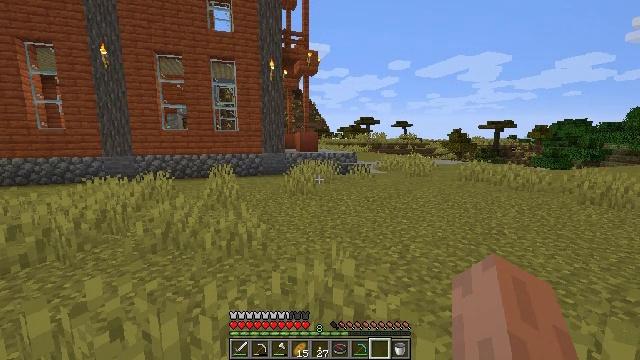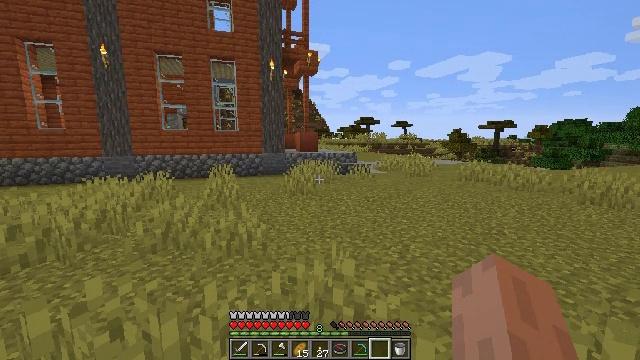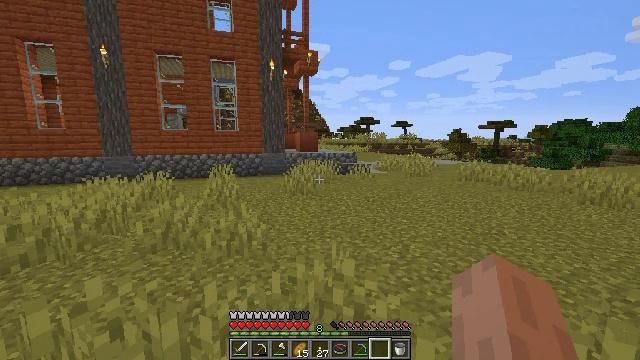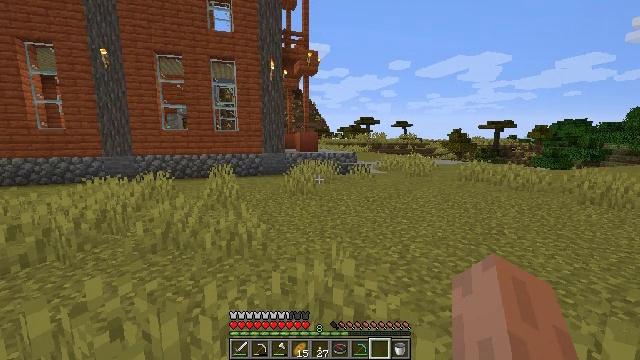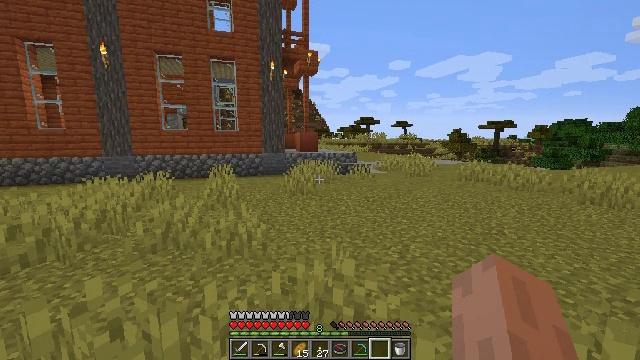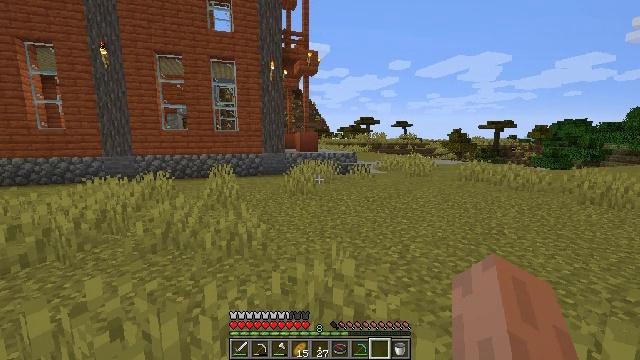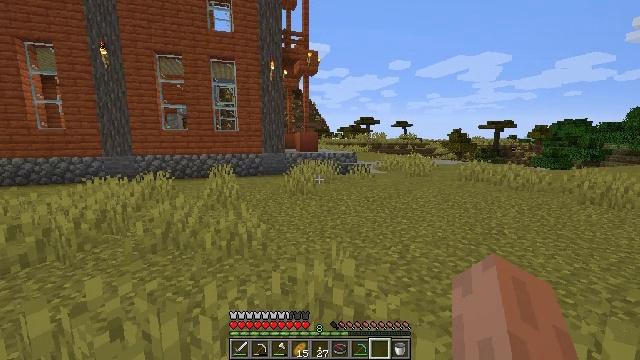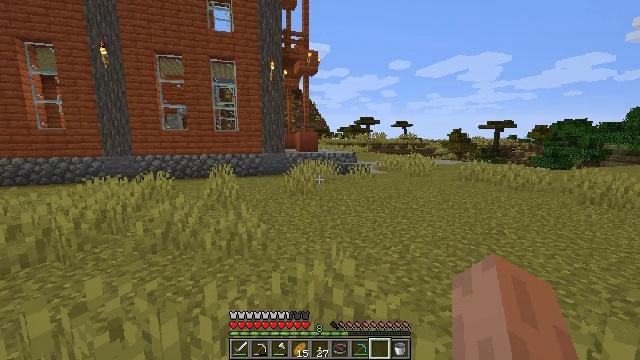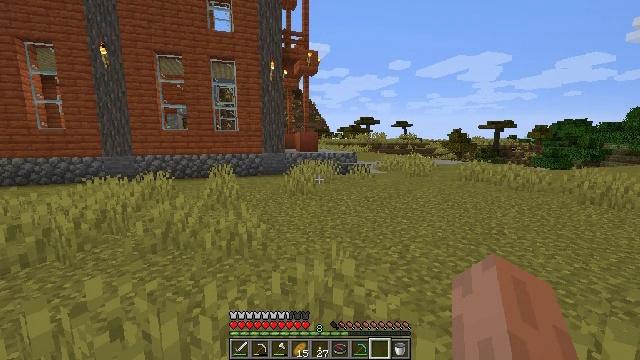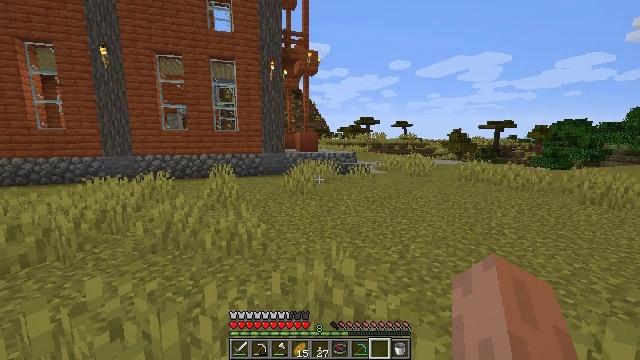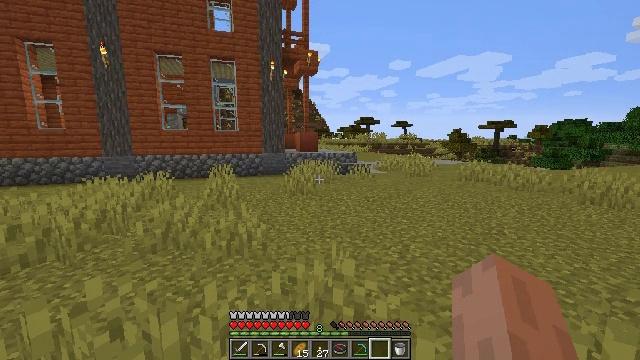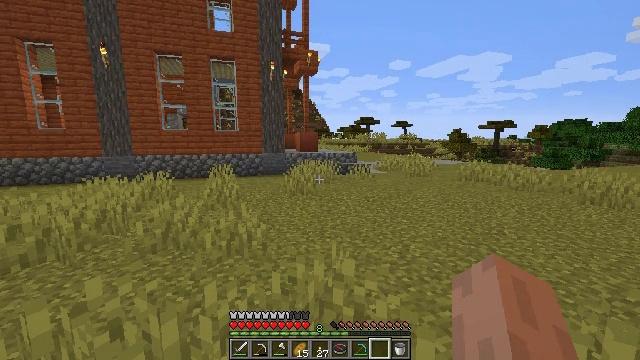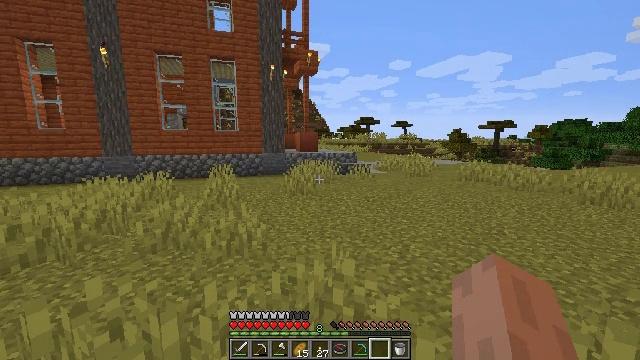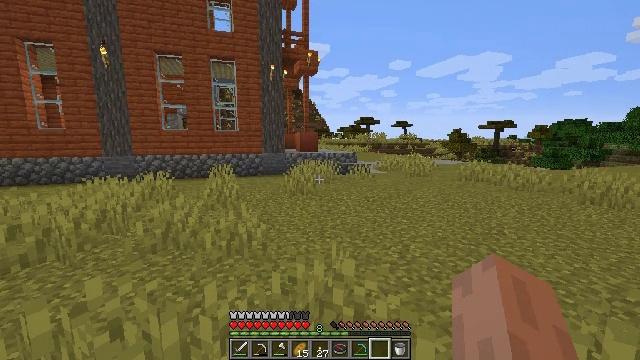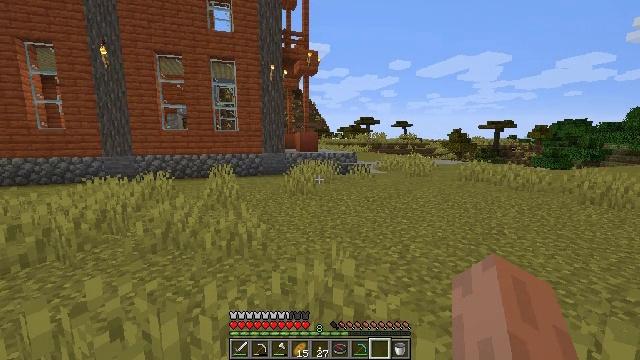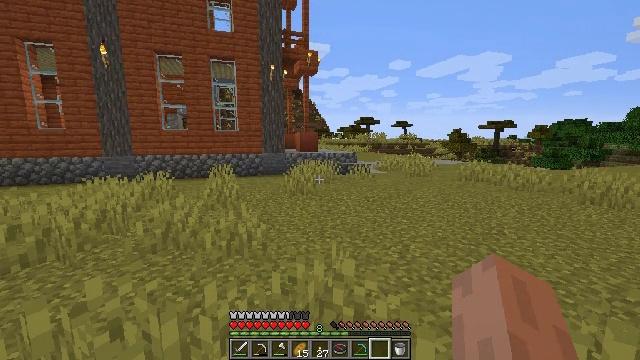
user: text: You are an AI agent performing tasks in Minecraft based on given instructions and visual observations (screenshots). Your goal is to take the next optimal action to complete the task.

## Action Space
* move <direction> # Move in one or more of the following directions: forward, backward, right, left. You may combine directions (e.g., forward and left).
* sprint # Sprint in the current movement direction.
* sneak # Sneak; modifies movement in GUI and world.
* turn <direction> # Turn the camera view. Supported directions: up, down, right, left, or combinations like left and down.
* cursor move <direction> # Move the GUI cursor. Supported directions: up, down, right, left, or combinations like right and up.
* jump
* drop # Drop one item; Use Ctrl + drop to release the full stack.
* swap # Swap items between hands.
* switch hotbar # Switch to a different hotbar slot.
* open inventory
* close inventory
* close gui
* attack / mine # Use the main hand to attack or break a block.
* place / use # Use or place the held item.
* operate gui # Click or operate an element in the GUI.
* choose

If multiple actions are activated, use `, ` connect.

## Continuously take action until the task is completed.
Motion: motion action
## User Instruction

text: Get ready to enchant items by crafting an enchanting table.
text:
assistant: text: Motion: no_op
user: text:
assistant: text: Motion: no_op
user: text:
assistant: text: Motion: no_op
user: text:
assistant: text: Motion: no_op
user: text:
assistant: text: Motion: no_op
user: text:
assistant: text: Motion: no_op
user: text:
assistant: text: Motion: no_op
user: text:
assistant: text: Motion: no_op
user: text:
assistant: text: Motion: no_op
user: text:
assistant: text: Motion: no_op
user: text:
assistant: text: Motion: no_op
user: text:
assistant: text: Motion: no_op
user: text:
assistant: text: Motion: no_op
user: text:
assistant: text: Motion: no_op
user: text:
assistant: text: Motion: no_op
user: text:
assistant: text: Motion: no_op
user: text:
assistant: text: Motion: no_op
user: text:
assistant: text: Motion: no_op
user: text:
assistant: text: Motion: no_op
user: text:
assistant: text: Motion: no_op
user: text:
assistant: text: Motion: no_op
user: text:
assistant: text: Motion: no_op
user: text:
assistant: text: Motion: no_op
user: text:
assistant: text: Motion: no_op
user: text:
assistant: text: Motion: no_op
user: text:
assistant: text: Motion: no_op
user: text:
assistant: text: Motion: no_op
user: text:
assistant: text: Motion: no_op
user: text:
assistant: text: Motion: no_op
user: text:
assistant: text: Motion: no_op